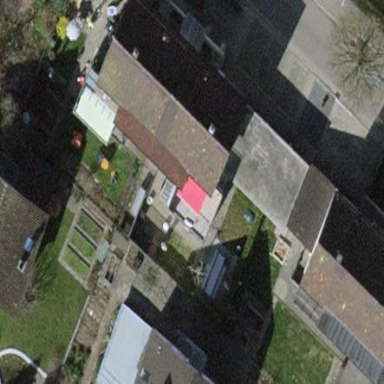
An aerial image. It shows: Terrace building.